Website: home-depot
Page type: payment
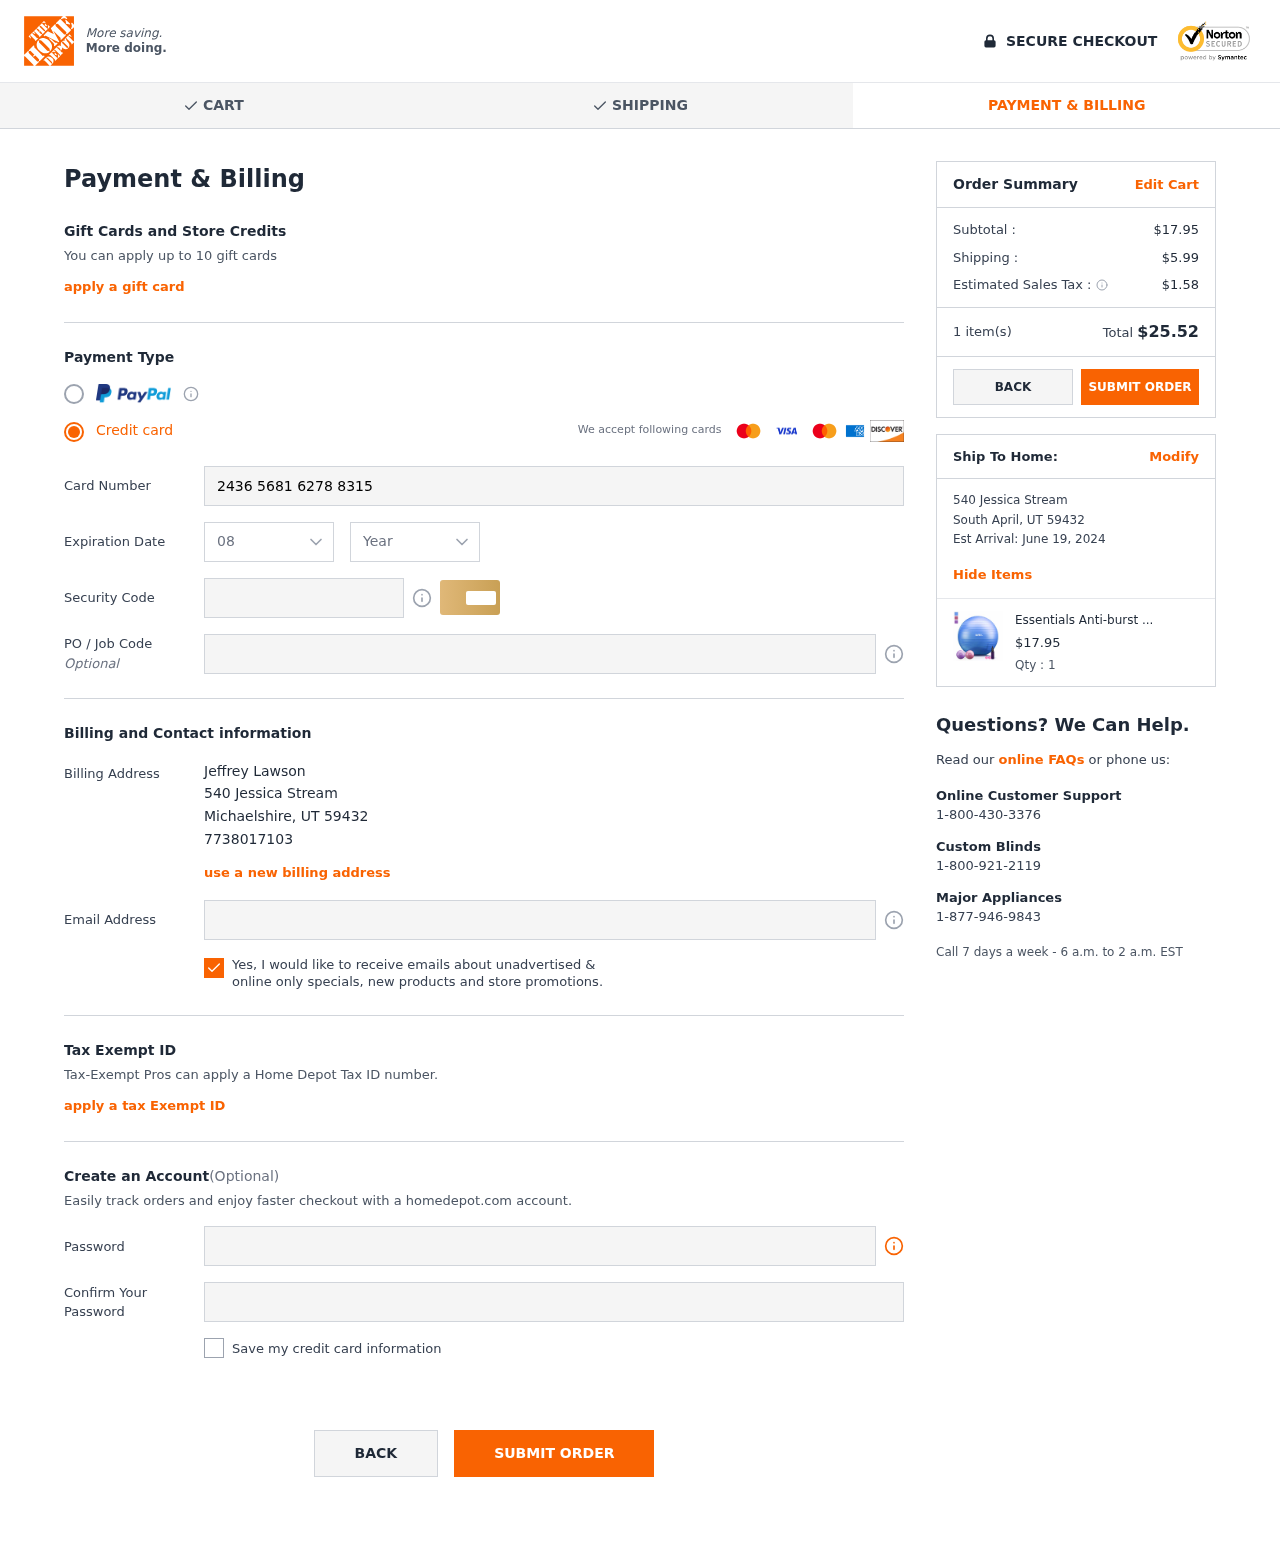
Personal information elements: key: PII_CARD_CVV
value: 066
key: PII_CARD_EXPIRY_MONTH
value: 08
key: PII_CARD_EXPIRY_YEAR
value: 28
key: PII_CARD_NUMBER
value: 2436 5681 6278 8315
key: PII_CITY
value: Michaelshire
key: PII_CITY2
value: South April
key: PII_EMAIL
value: jlawson@hotmail.com
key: PII_FULLNAME
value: Jeffrey Lawson
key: PII_JOB_CODE
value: WO-374783
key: PII_PHONE
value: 7738017103
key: PII_POSTCODE
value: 59432
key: PII_POSTCODE2
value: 59432
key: PII_STATE_ABBR
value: UT
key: PII_STATE_ABBR2
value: UT
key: PII_STREET
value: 540 Jessica Stream
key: PII_STREET2
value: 540 Jessica Stream
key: PII_POSTCODE_FULL
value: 59432
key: PII_POSTCODE_NUMERIC
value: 59432
Product elements: key: PRODUCT1_NAME
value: Essentials Anti-burst Exercise Ball 65 cm 75 cm Fitness Ball with Ball Pump Pezzi Ball for Yoga Pila
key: PRODUCT1_PRICE
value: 17.95
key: PRODUCT1_QUANTITY
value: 1
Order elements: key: ORDER_SUBTOTAL
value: $17.95
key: ORDER_SHIPPING_COST
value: $5.99
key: ORDER_TAX
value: $1.58
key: ORDER_NUM_ITEMS
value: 1 item(s)
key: ORDER_TOTAL
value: $25.52
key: ORDER_DELIVERY_DATE
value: June 19, 2024